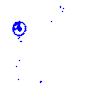
Particle: pion